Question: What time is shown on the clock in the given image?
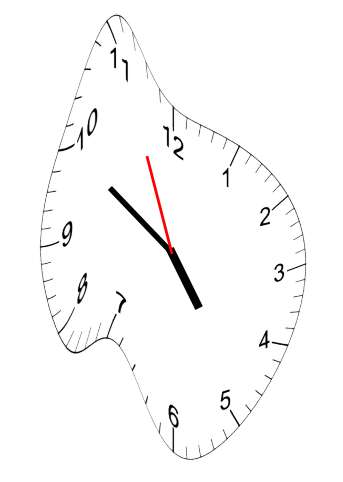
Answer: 04:49:56